Field crop: tomato
Growth stage: 1
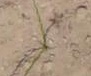
Species: cyperus